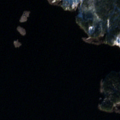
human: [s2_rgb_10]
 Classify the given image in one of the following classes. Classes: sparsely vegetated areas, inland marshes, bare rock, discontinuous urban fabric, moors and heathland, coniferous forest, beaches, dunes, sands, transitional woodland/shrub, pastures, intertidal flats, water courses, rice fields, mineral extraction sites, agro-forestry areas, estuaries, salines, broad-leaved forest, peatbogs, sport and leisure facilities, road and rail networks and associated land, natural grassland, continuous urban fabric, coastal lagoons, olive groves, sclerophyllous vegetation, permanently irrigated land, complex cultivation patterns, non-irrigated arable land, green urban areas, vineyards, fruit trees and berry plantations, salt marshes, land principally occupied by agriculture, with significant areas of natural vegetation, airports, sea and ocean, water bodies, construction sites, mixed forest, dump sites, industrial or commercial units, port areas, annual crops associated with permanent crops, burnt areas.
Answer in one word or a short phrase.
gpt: non-irrigated arable land, broad-leaved forest, coniferous forest, water bodies